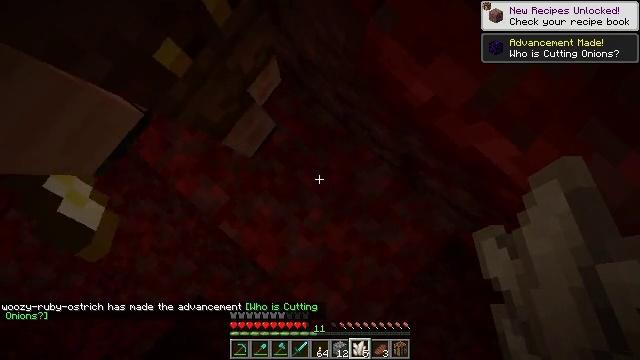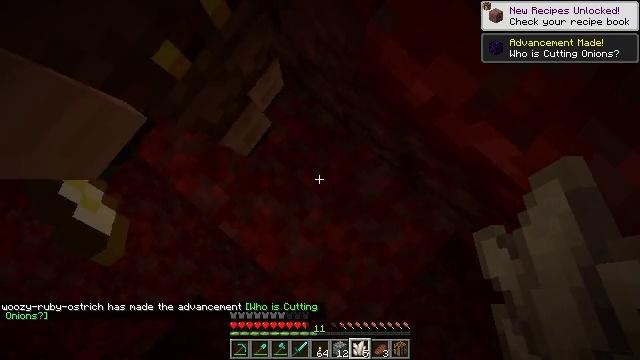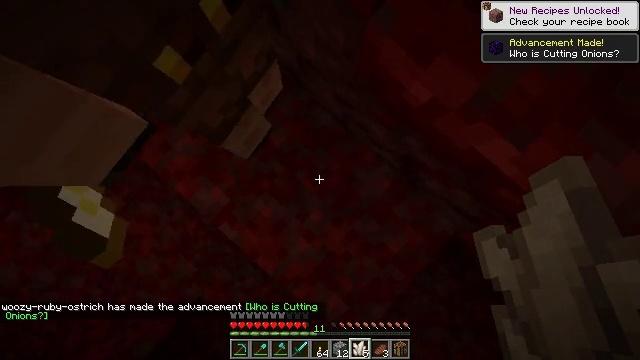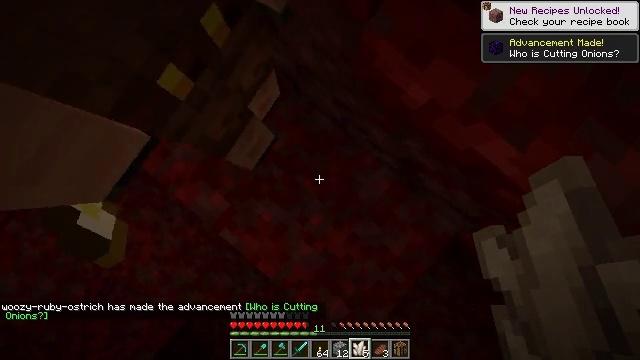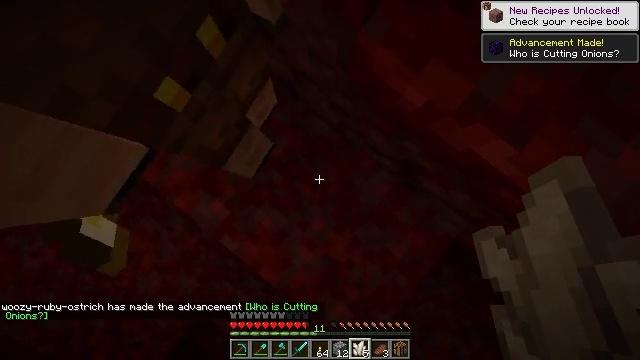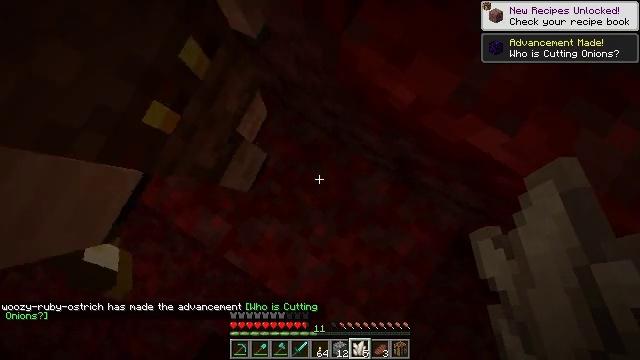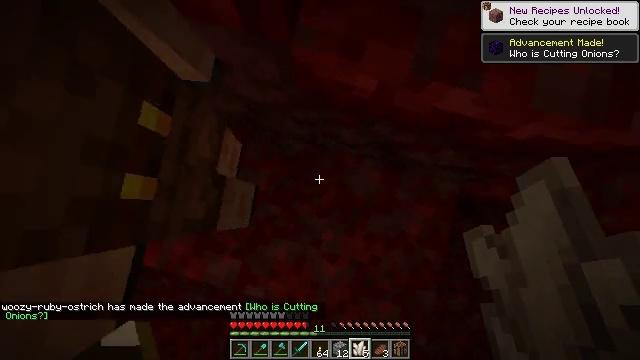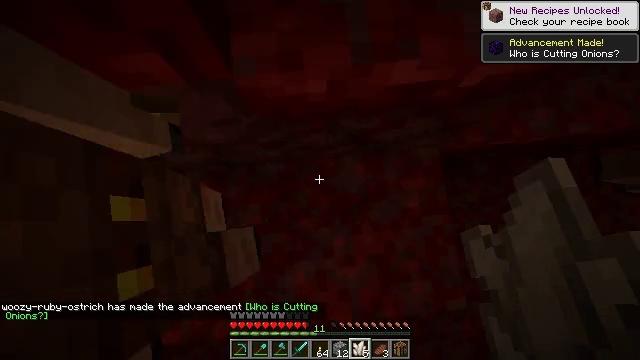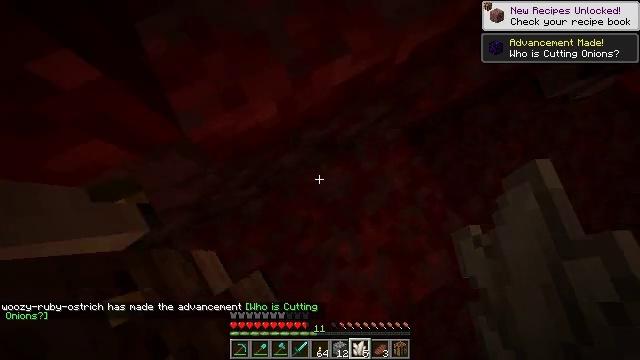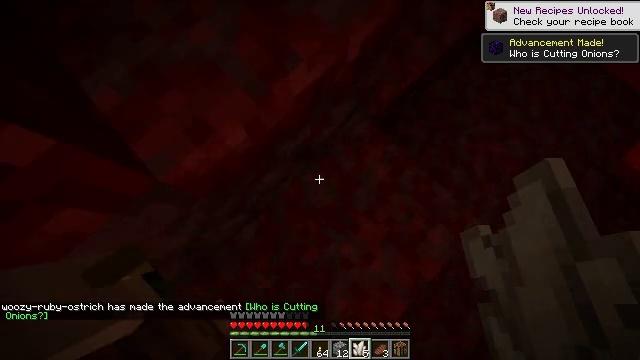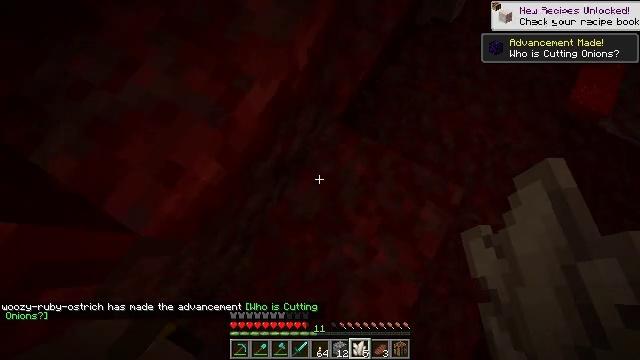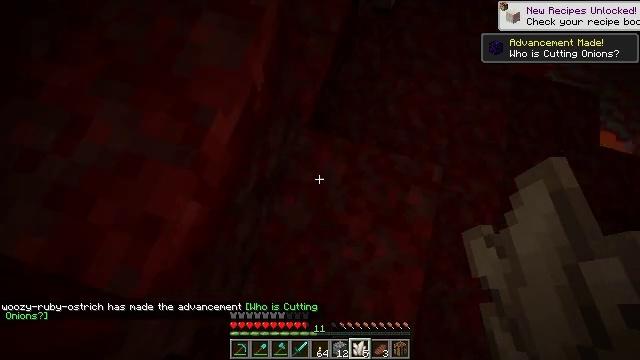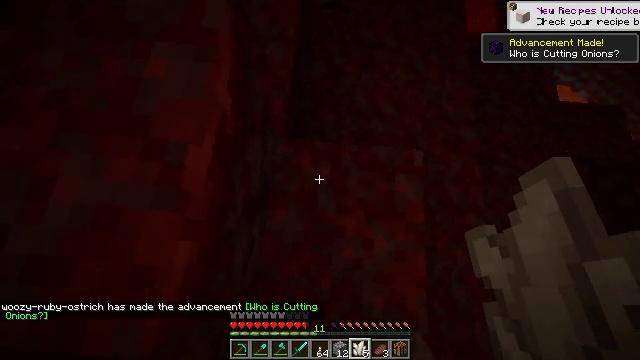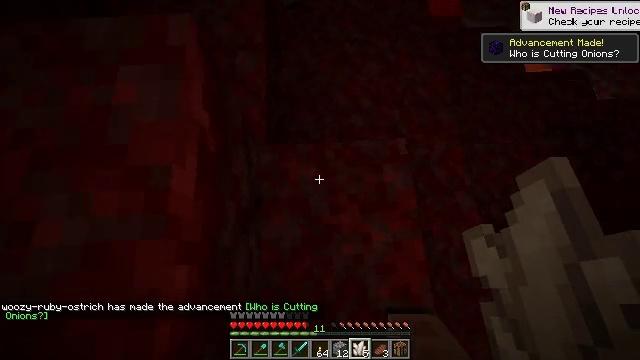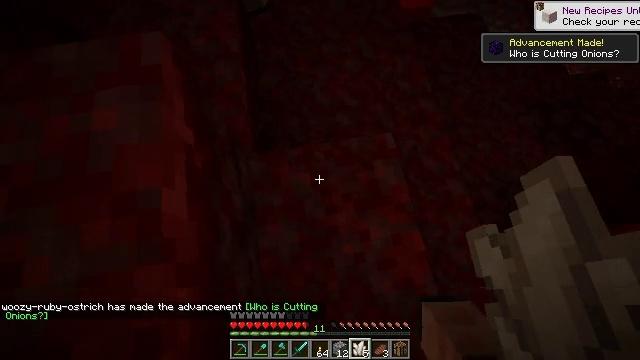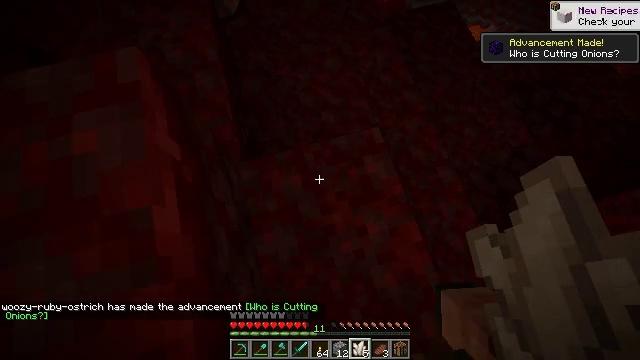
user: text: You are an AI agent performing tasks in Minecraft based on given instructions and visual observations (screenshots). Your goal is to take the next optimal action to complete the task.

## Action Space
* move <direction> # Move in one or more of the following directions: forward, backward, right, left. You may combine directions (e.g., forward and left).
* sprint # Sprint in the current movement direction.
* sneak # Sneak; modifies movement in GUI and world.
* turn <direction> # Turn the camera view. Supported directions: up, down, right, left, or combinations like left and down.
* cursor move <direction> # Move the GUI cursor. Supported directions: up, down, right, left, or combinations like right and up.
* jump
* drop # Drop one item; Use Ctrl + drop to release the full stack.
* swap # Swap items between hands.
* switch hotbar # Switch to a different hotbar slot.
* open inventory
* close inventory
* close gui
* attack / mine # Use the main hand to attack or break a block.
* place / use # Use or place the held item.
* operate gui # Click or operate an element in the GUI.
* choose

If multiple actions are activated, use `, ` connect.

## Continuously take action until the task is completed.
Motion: motion action
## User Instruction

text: Remove a quartz from the inventory.
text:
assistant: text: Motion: no_op
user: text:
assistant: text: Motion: no_op
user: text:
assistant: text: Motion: turn right
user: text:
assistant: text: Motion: turn right and up
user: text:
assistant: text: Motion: turn right and up
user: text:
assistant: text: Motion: turn right and up
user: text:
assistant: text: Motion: turn right and up
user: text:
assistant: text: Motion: turn right and up
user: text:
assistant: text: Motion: turn right and up
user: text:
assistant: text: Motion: turn right and up
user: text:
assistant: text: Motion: turn right
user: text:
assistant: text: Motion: turn right
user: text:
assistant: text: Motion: turn right
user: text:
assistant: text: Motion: turn right
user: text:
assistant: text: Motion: turn right
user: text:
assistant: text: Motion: turn right
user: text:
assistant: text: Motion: no_op
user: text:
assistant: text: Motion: no_op
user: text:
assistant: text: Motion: no_op
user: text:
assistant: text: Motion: no_op
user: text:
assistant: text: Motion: no_op
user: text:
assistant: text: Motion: no_op
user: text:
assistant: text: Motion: no_op
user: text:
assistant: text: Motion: no_op
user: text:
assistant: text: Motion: no_op
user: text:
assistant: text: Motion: no_op
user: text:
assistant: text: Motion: turn left and up
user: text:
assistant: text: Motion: turn left and up
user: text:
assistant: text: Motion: turn left
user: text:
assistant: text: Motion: turn left and up